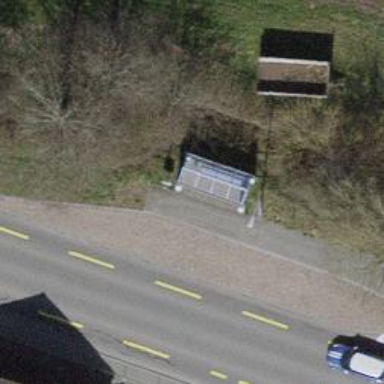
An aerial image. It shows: Platform for public transport with shelter.